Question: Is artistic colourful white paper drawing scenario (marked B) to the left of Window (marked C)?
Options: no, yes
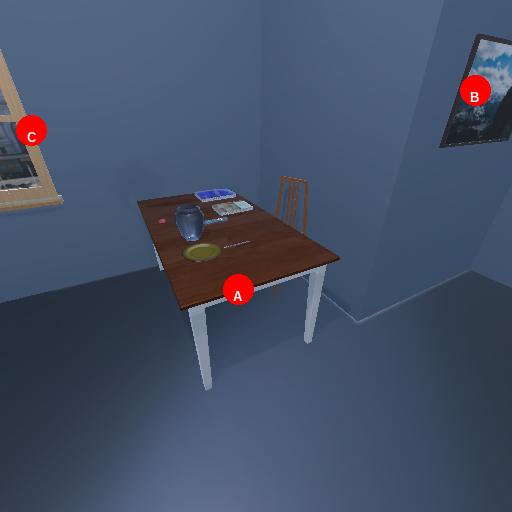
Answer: no